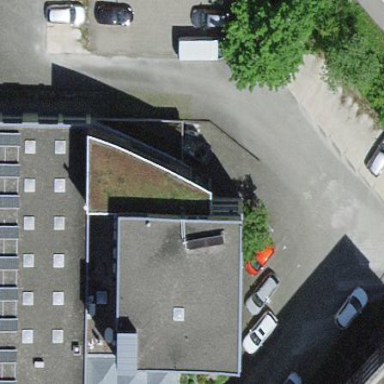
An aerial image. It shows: Office building.